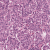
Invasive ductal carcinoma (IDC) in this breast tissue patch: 1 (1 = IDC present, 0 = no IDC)